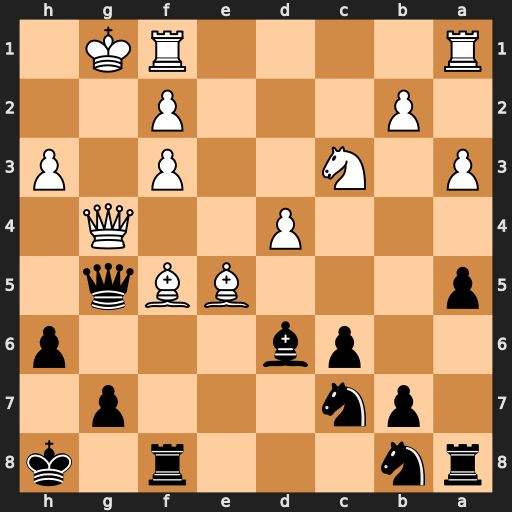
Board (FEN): rn3r1k/1pn3p1/2pb3p/p3BBq1/3P2Q1/P1N2P1P/1P3P2/R4RK1
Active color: b
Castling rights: -
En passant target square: -
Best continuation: Bxe5 Qxg5 hxg5 dxe5 Rxf5